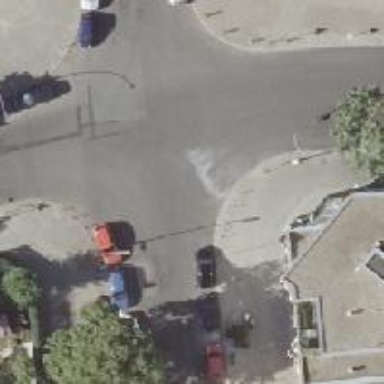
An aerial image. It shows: Unmarked crossing on the road.